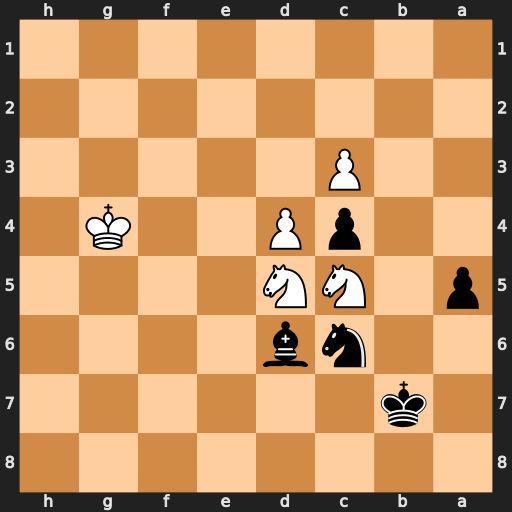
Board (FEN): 8/1k6/2nb4/p1NN4/2pP2K1/2P5/8/8
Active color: b
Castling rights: -
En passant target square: -
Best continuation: Bxc5 dxc5 a4 Ne3 a3